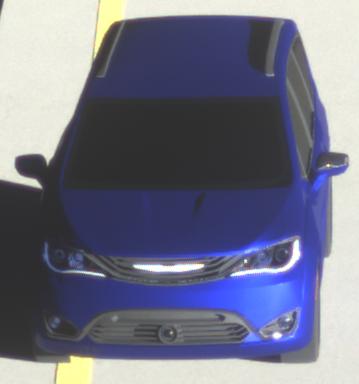
Make: Chrysler
Model: Pacifica
Detailed model: -
Model produced from: 2016
Model produced until: 2020
Doors: 5
Color: blue
Road condition: dry road
Daytime: sunrise or sunset
Contrast: high contrast